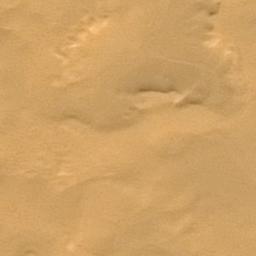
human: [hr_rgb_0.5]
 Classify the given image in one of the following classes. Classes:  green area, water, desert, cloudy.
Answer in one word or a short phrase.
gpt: desert